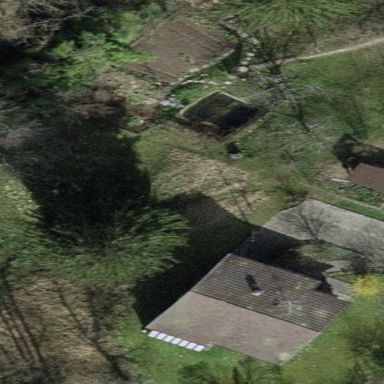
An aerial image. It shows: Garden surrounded by fence.